Field crop: maize
Growth stage: 2
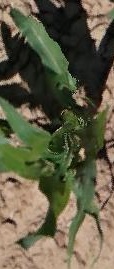
Species: maize